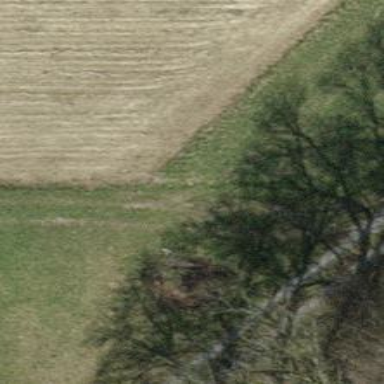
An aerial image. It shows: Grass track with grade4 quality surface.